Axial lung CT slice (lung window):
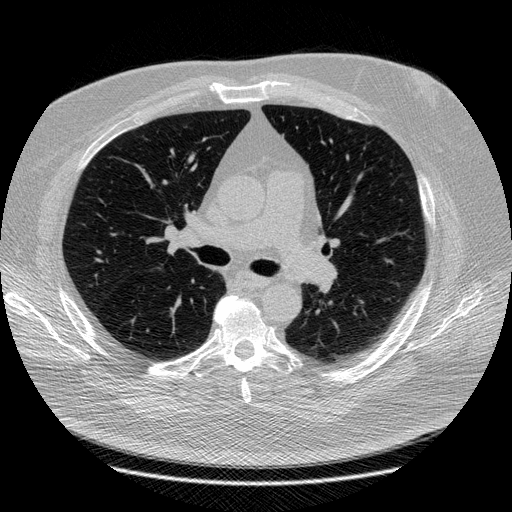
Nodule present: no